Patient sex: F
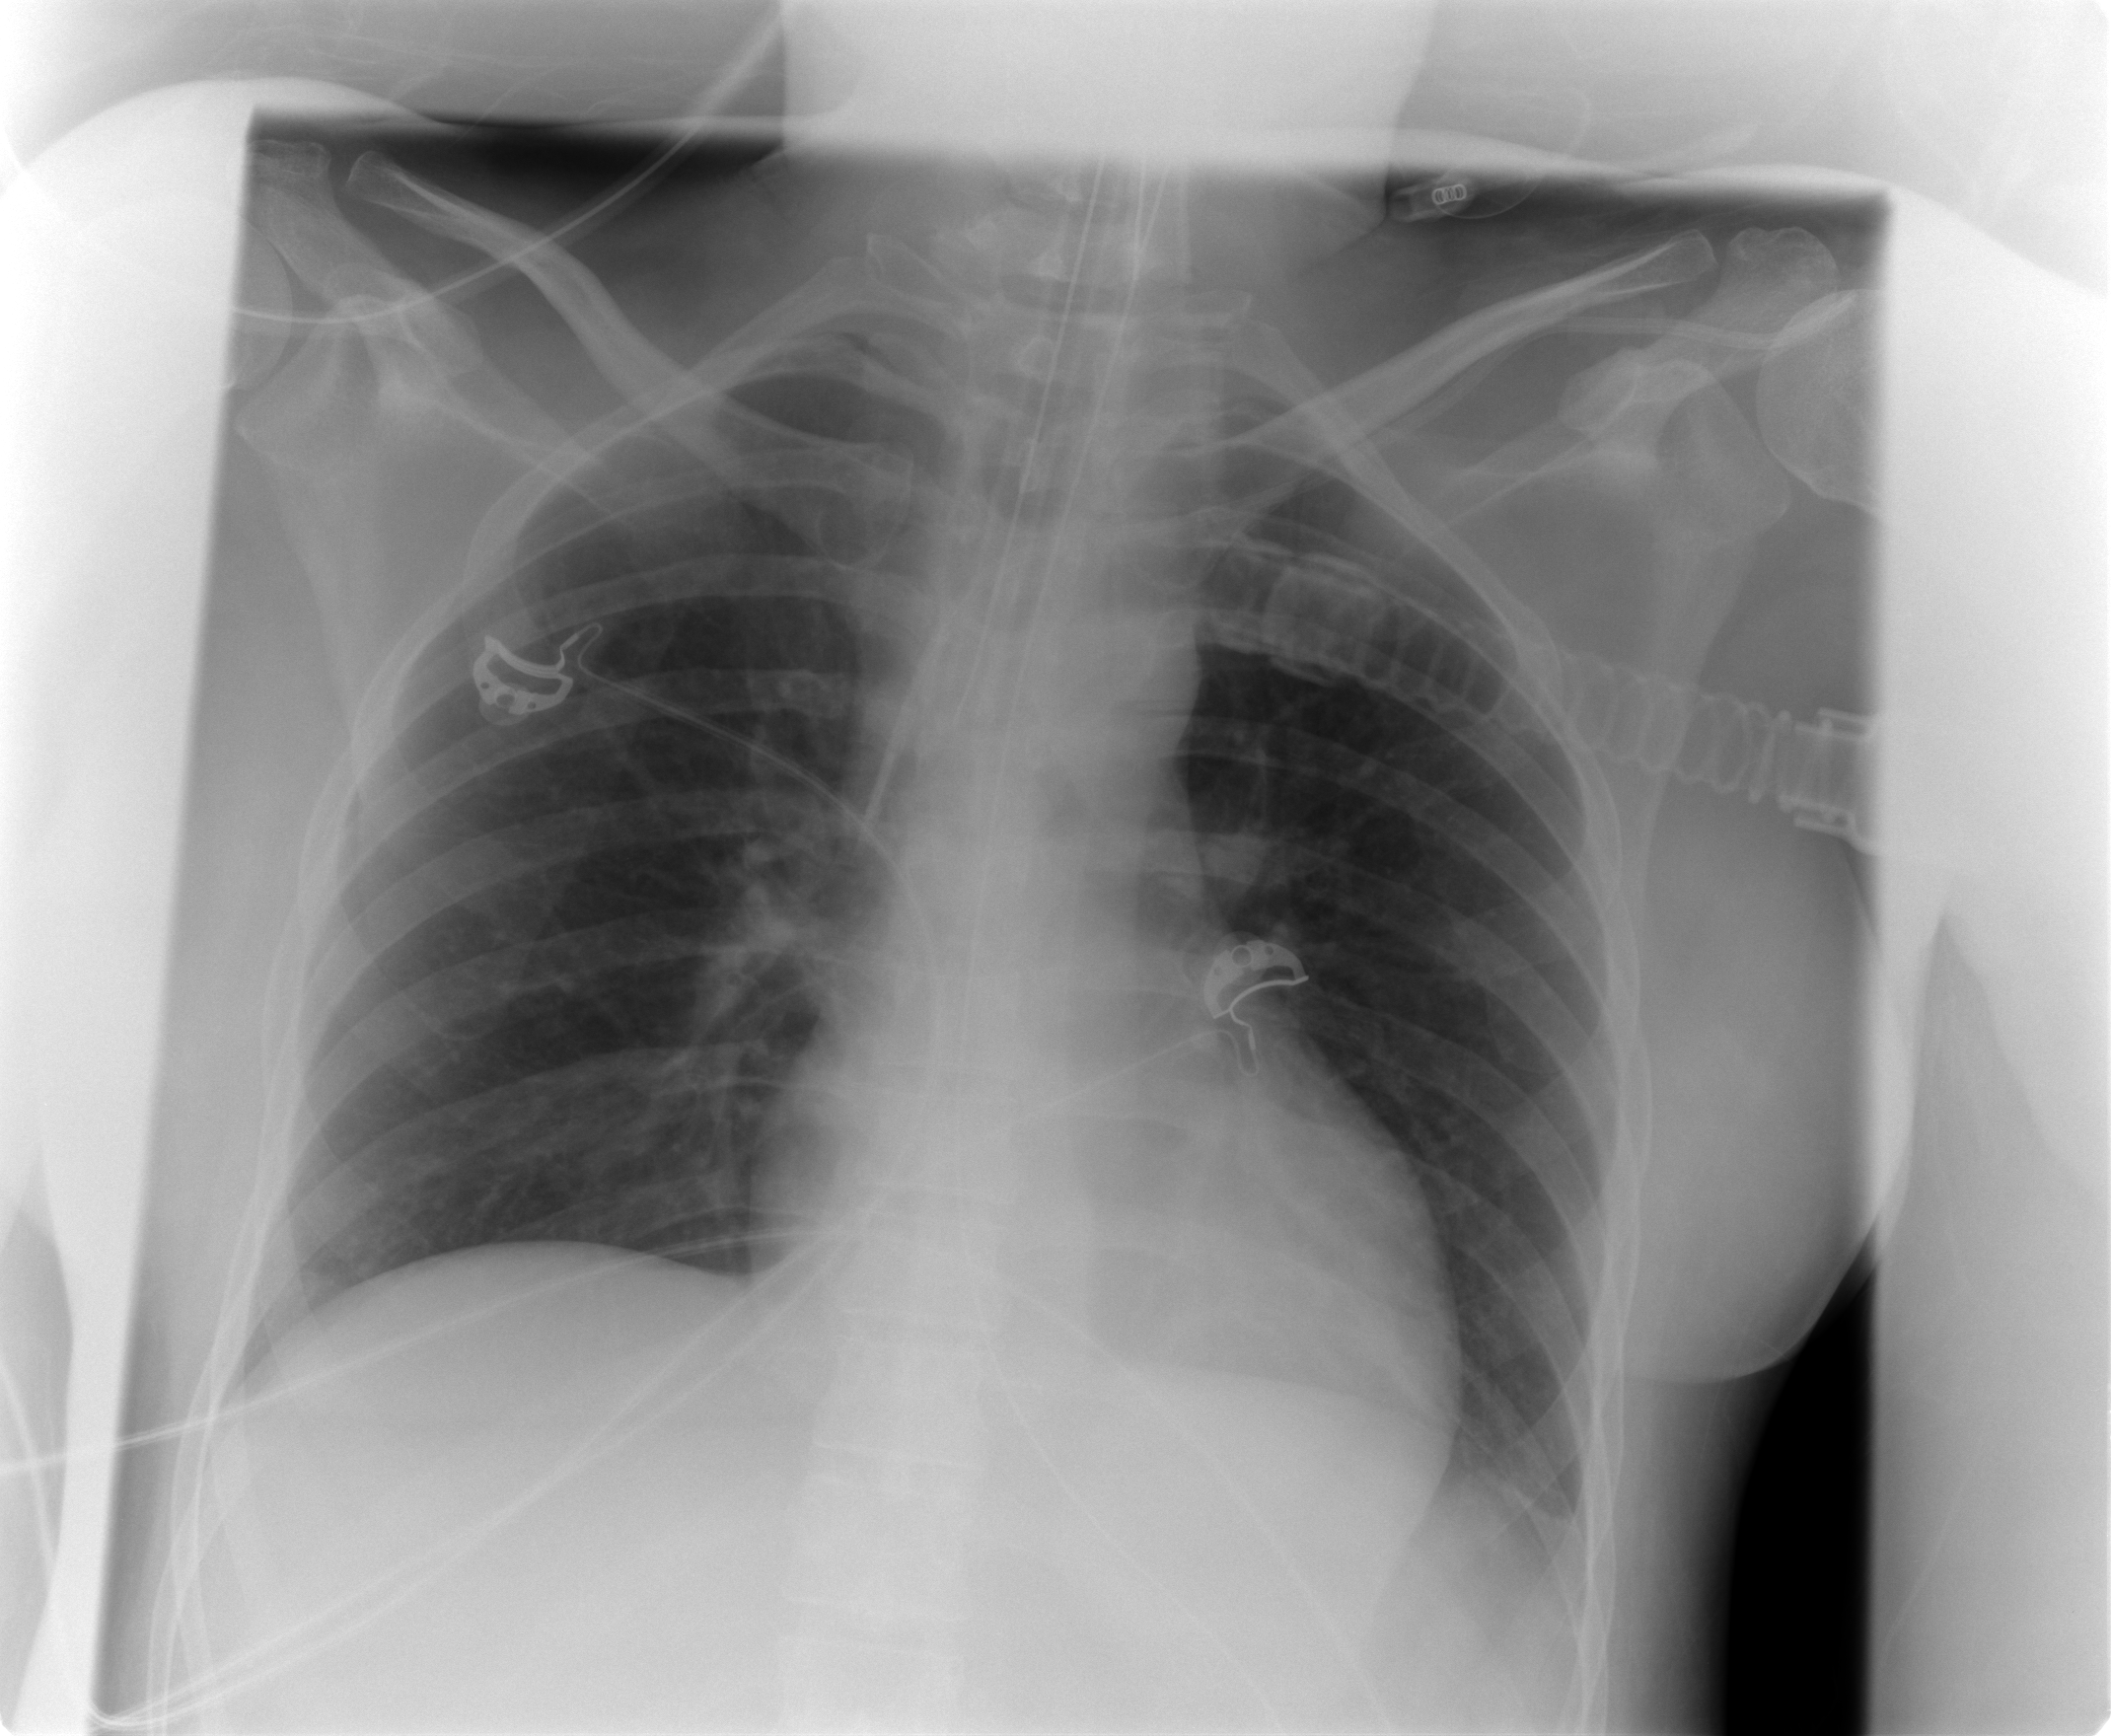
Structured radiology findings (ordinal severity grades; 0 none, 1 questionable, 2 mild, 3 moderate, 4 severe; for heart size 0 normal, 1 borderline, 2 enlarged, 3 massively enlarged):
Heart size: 0
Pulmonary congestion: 0
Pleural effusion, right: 0
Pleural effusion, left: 1
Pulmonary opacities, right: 0
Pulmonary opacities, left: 0
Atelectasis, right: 0
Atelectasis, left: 0